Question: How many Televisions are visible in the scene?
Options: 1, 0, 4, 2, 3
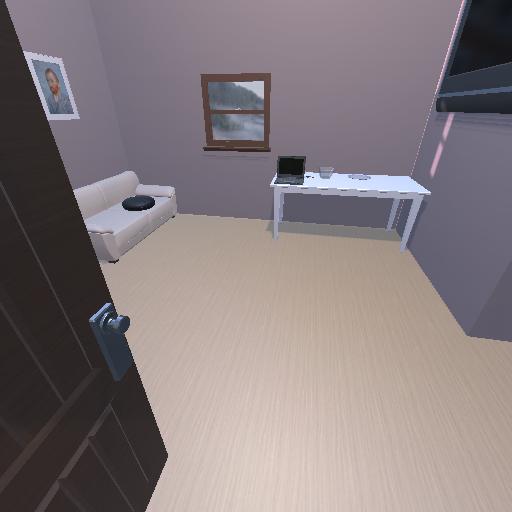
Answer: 1